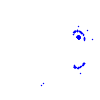
Particle: proton